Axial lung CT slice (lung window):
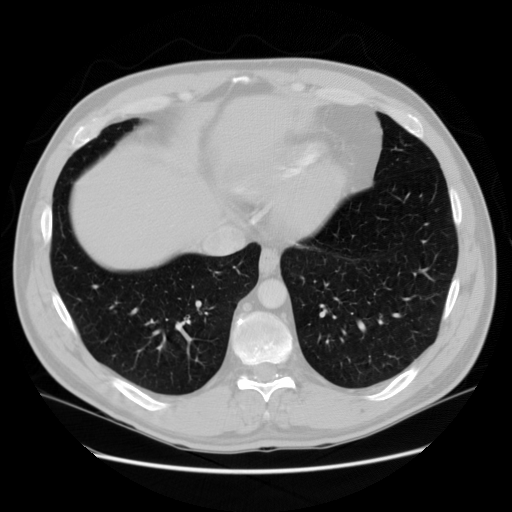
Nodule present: no